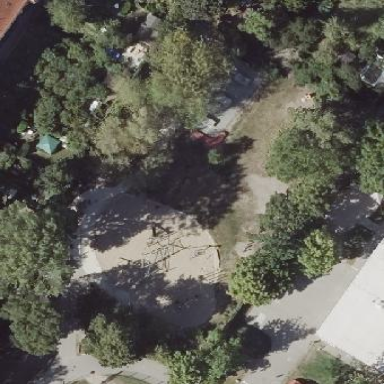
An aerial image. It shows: Playground area for leisure land.